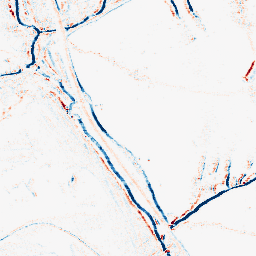
Category: morphological
Decomposition family: morphological_rect
Decomposition parameters: operation: average
width: 5
height: 3
Upsampling method: sinc_hamming
Upsampling parameters: scale: 2
kernel_size: 16
Upsampling scale: 2